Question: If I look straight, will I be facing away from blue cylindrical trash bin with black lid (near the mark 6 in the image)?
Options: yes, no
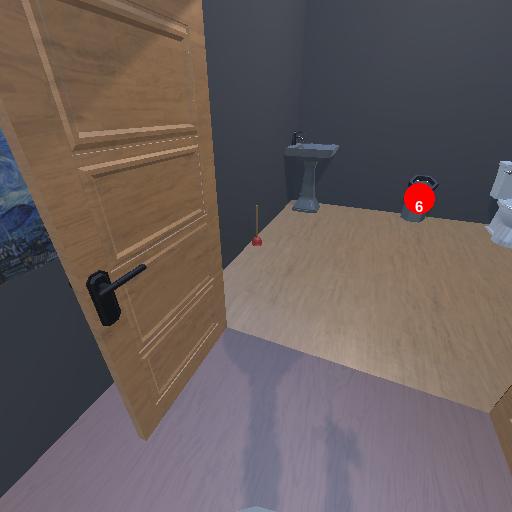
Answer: yes